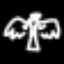
Label: angel